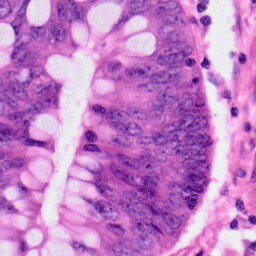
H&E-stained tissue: Colon